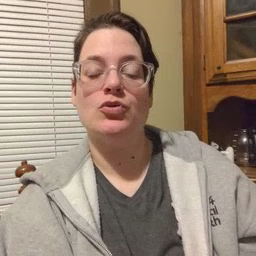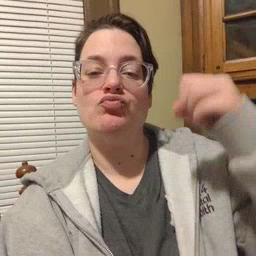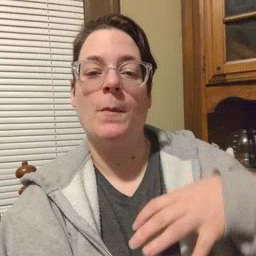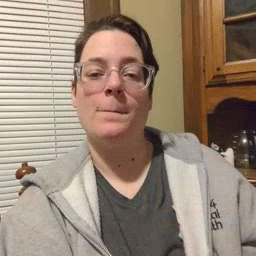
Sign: drop